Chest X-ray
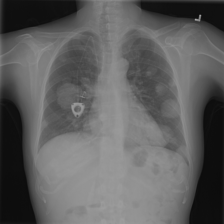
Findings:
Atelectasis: negative
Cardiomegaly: negative
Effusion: negative
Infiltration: negative
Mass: positive
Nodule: positive
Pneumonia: negative
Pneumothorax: negative
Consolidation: negative
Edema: negative
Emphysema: negative
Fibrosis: negative
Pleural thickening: negative
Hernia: negative